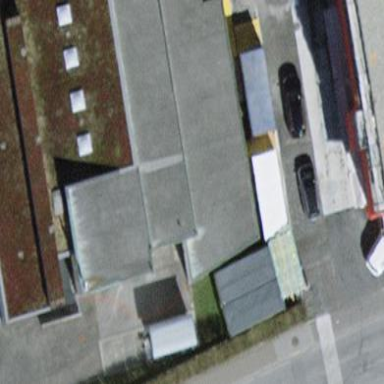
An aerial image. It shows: Commercial building.